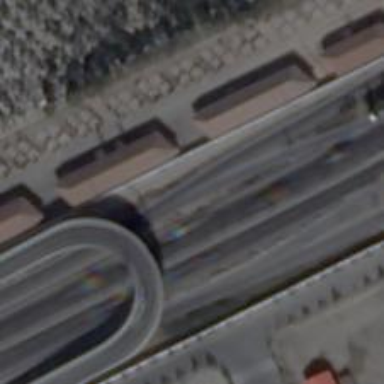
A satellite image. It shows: Trunk link highway.